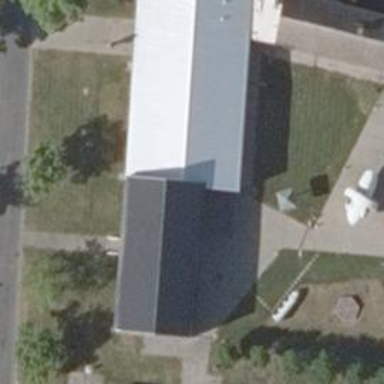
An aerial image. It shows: Museum building.